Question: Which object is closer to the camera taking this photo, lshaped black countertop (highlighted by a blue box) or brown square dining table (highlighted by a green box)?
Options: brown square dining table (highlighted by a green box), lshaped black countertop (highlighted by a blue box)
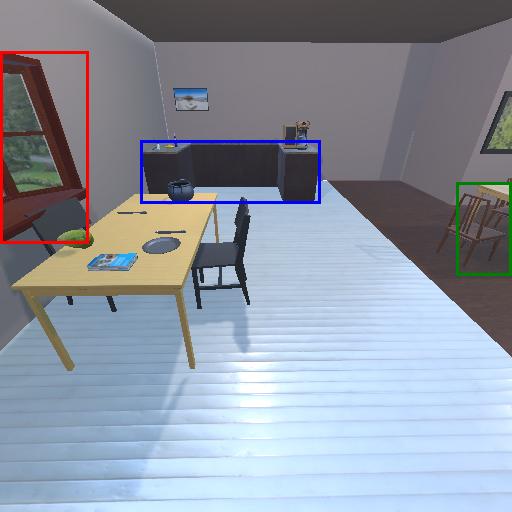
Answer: brown square dining table (highlighted by a green box)